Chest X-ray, PA view. Patient: 52 years old, sex F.
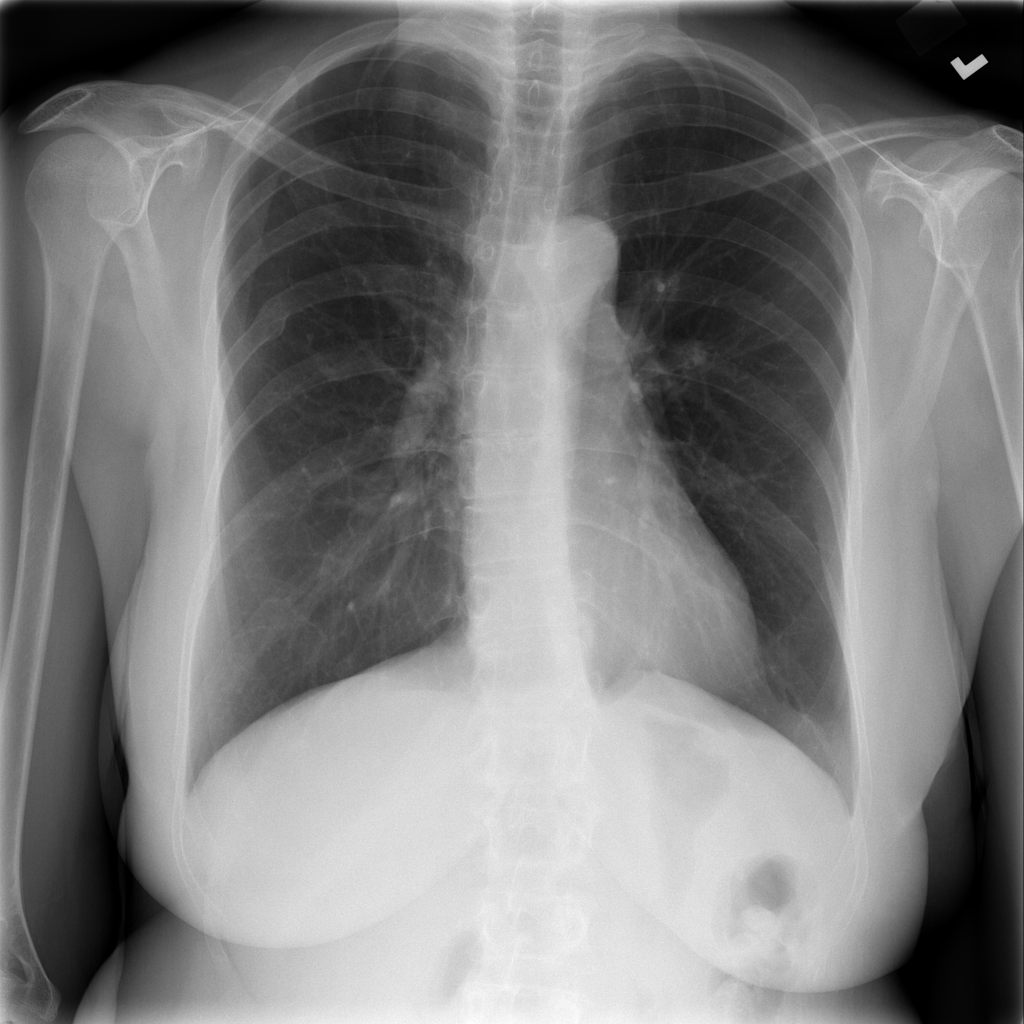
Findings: No Finding